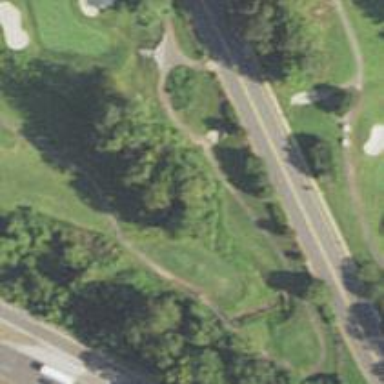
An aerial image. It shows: Service road designated as golf cart path.